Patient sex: M
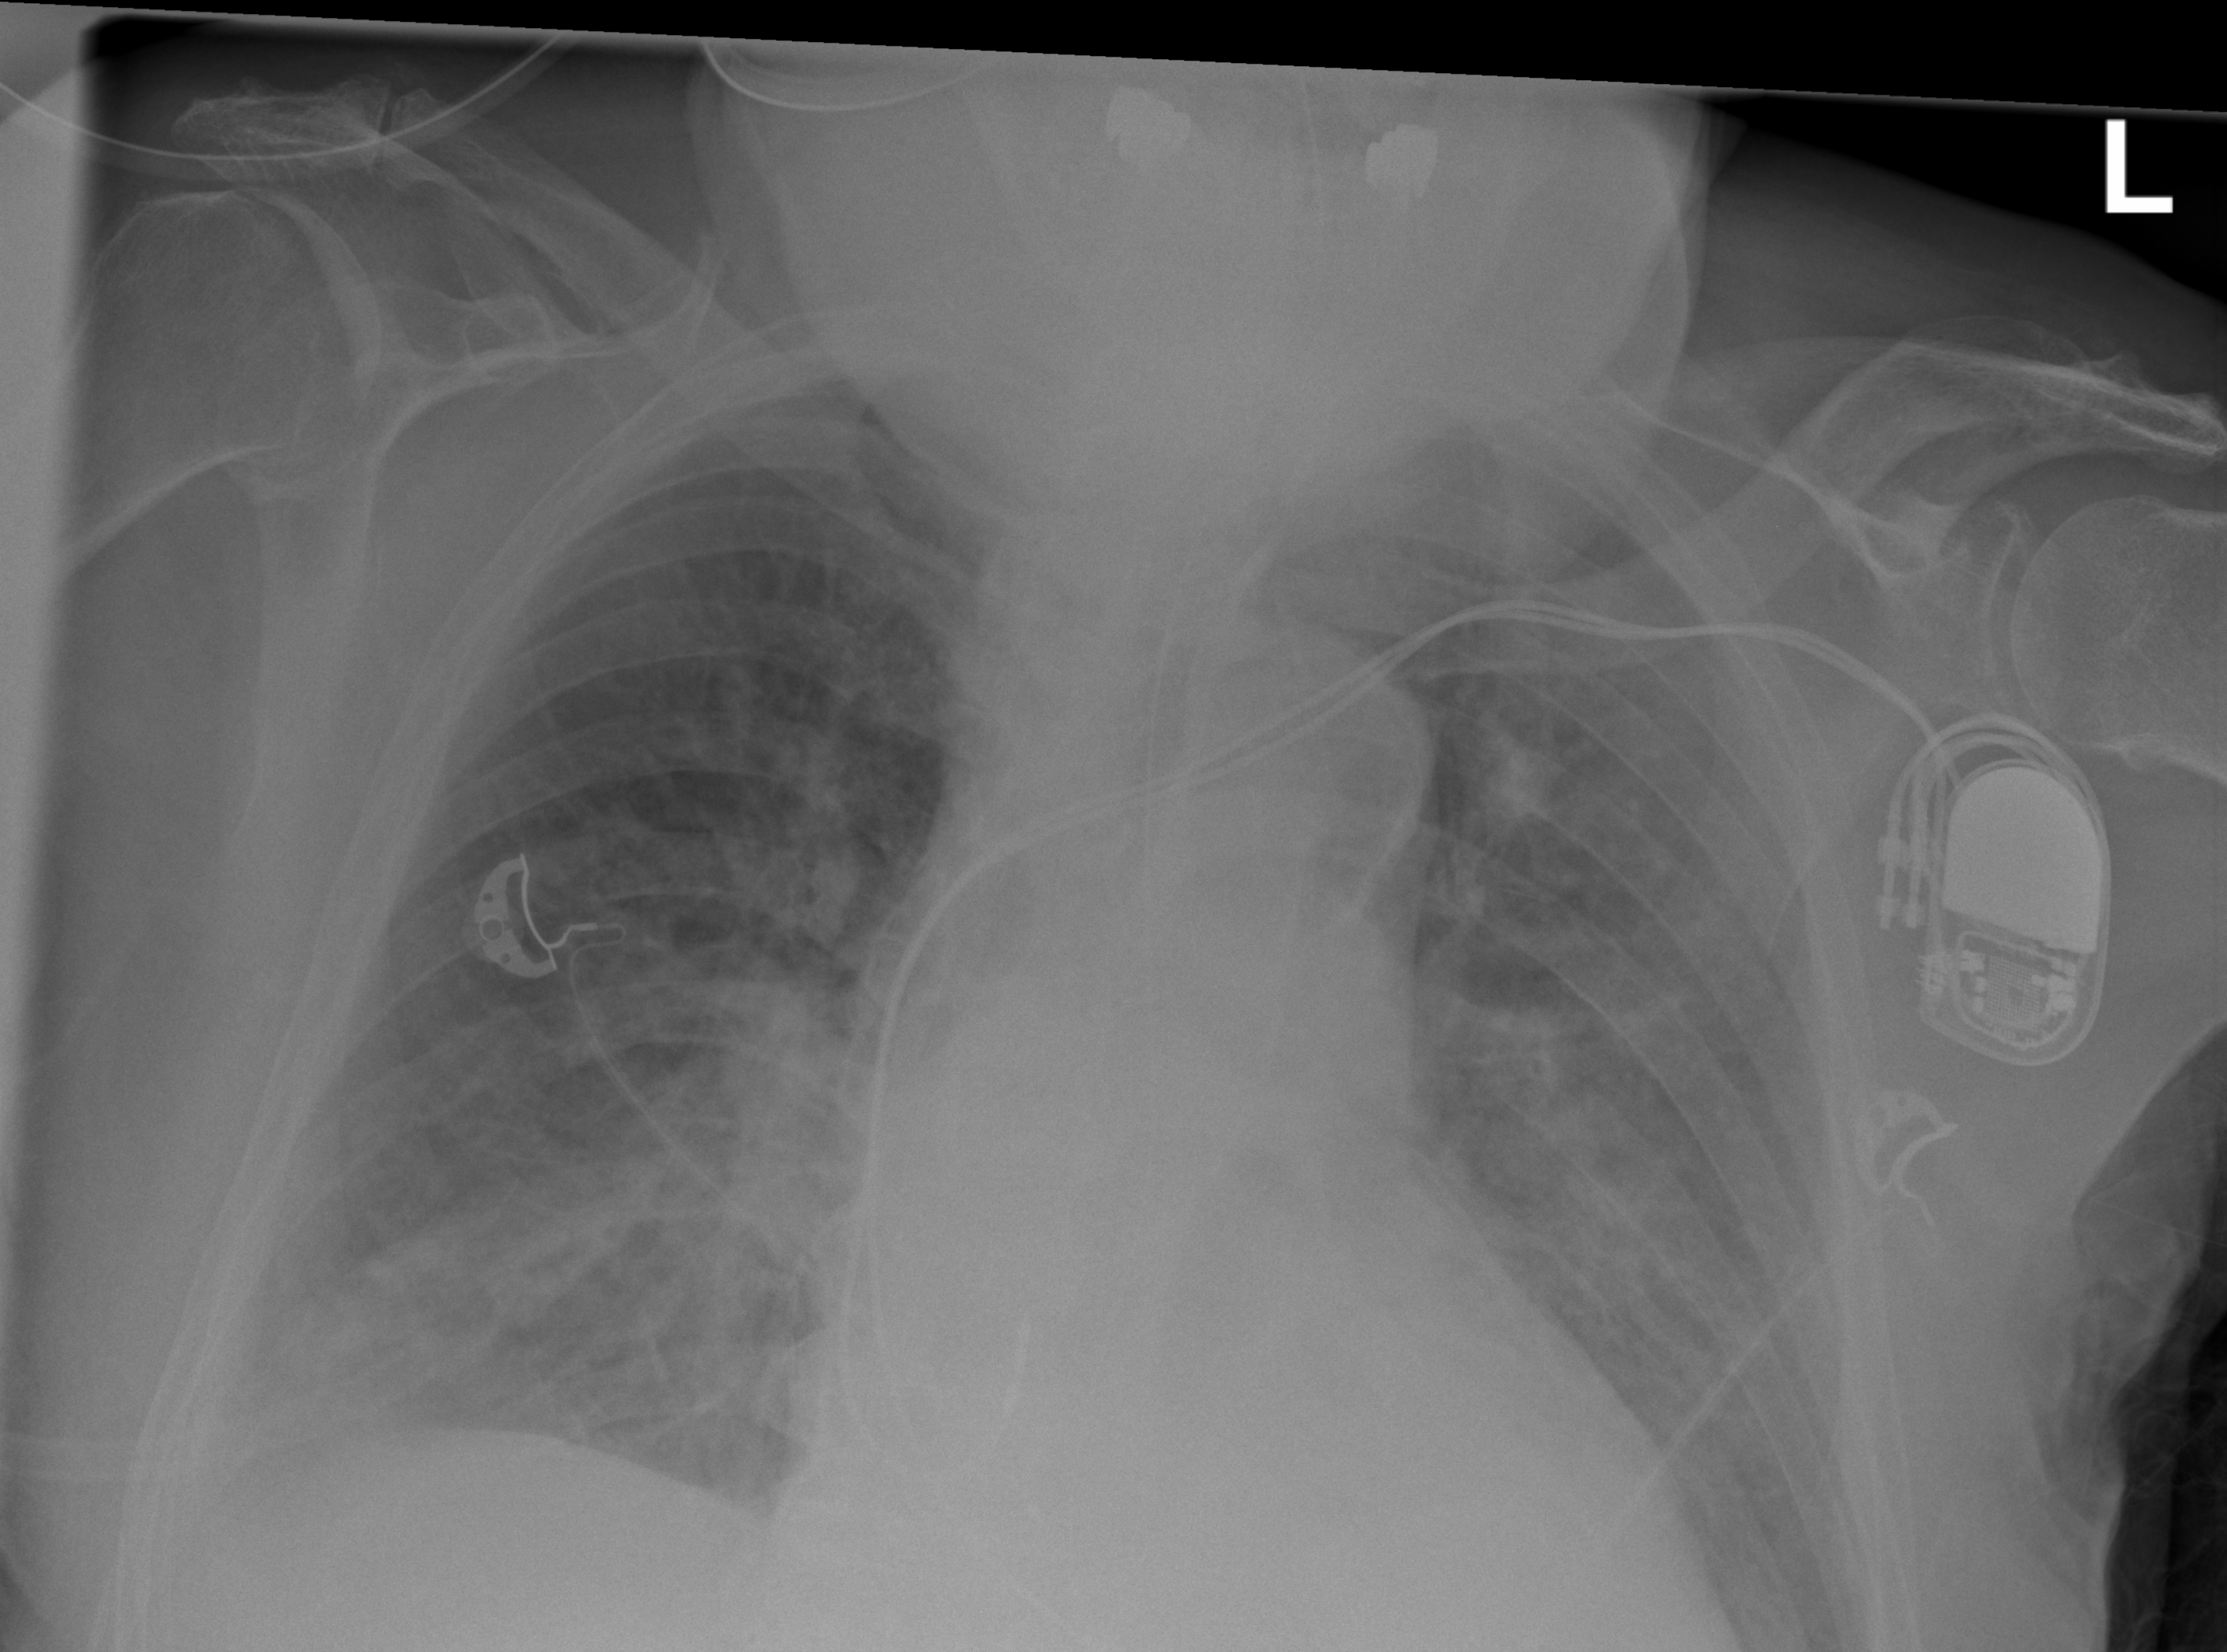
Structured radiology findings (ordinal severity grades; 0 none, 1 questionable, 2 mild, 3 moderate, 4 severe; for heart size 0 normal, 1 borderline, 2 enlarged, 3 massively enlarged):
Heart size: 1
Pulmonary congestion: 2
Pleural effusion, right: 2
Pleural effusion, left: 0
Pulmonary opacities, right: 3
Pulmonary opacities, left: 0
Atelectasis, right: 3
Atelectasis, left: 2